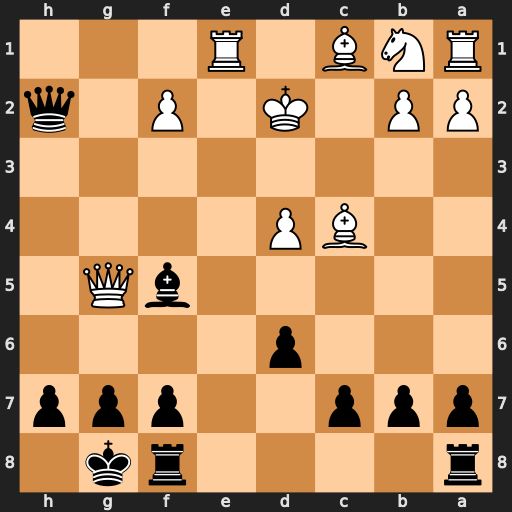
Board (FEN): r4rk1/ppp2ppp/3p4/5bQ1/2BP4/8/PP1K1P1q/RNB1R3
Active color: b
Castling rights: -
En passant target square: -
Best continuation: Qxf2+ Re2 Qxd4+